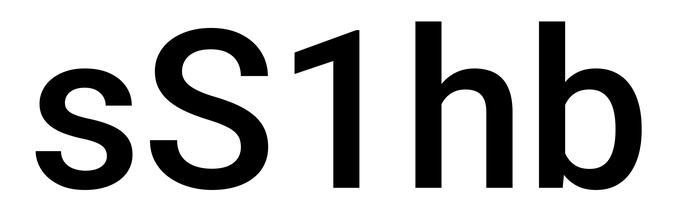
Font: Roboto_Medium